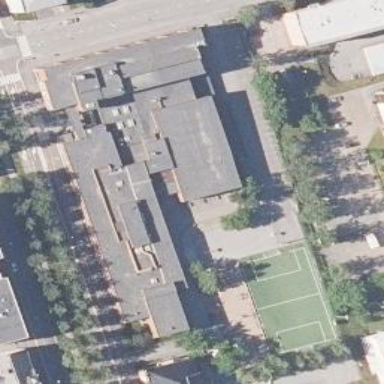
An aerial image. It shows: School.